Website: lowes
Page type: review-order
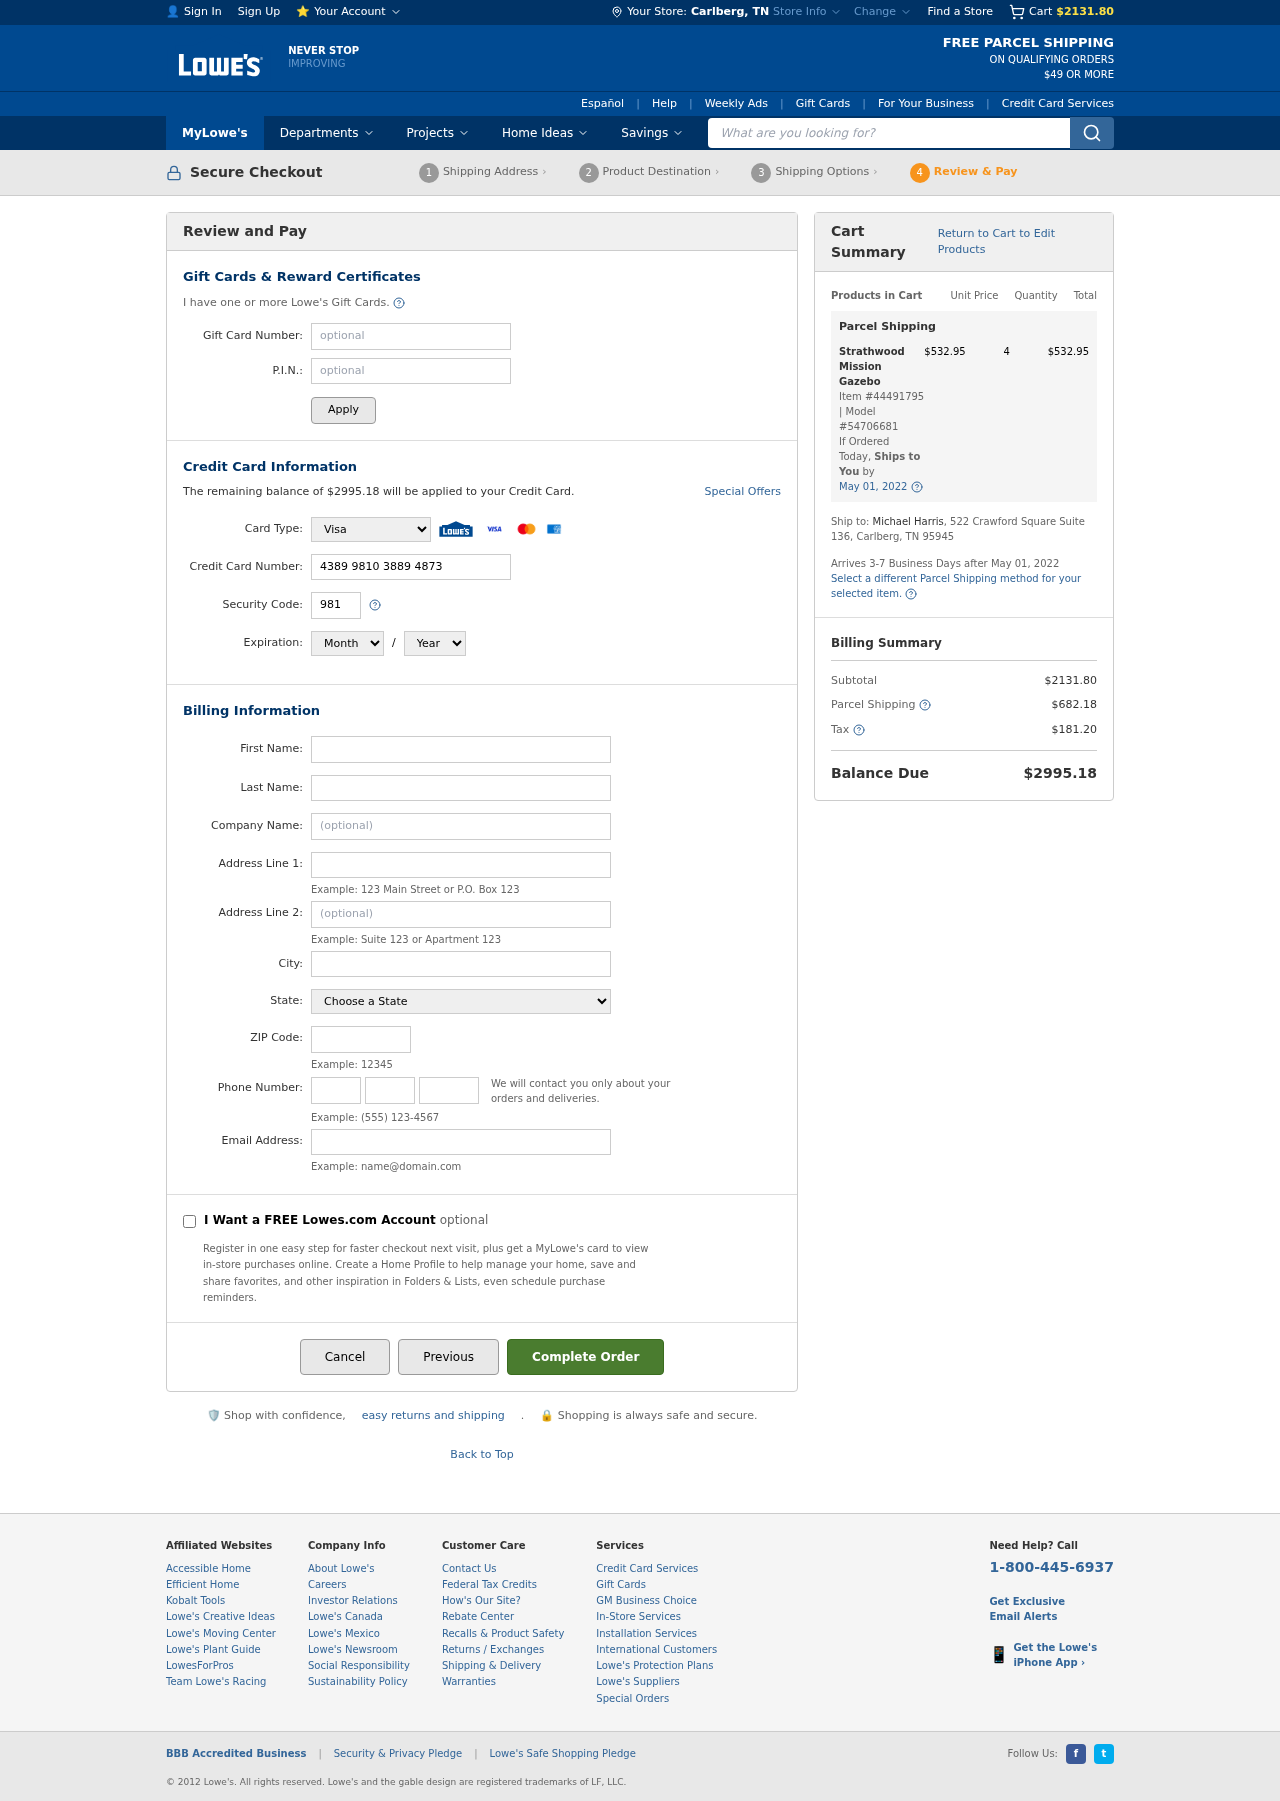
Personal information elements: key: PII_CARD_CVV
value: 981
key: PII_CARD_EXPIRY_MONTH
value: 02
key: PII_CARD_EXPIRY_YEAR
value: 30
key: PII_CARD_NUMBER
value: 4389 9810 3889 4873
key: PII_CARD_TYPE
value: Visa
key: PII_CITY
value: Carlberg
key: PII_CITY_STATE
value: Carlberg, TN
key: PII_EMAIL
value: mharris@yahoo.com
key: PII_FIRSTNAME
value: Michael
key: PII_LASTNAME
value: Harris
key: PII_PHONE_AREA
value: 314
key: PII_PHONE_PREFIX
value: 202
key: PII_PHONE_SUFFIX
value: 8169
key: PII_POSTCODE
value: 95945
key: PII_STATE
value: Tennessee
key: PII_STREET
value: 522 Crawford Square Suite 136
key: PII_STREET2
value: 522 Crawford Square Suite 136
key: PII_STREET2
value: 025 Andrew Lodge
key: PII_FULLNAME2
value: Michael Harris
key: PII_CITY_STATE_ZIP2
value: Carlberg, TN 95945
Product elements: key: PRODUCT1_NAME
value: Strathwood Mission Gazebo
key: PRODUCT1_PRICE
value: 532.95
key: PRODUCT1_QUANTITY
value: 4
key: PRODUCT1_ITEM_NUMBER
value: Item #44491795
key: PRODUCT1_MODEL_NUMBER
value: Model #54706681
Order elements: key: ORDER_SUBTOTAL
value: $2131.80
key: ORDER_BALANCE_DUE
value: $2995.18
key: ORDER_SHIPPING_DATE
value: May 01, 2022
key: ORDER_ITEM_TOTAL
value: $532.95
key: ORDER_SHIPPING_DATE2
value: May 01, 2022
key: ORDER_SHIPPING_COST
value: $682.18
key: ORDER_TAX
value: $181.20
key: ORDER_TOTAL
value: $2995.18
Search elements: key: HEADER_SEARCH
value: What are you looking for?